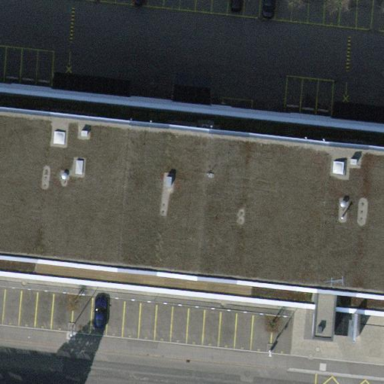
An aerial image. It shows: Industrial building with flat roof.